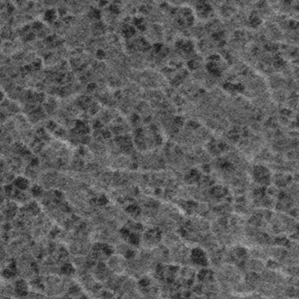
Label: frost